Question: I have 2 doubts regarding storing the drawables in respective folders ie.. ldpi, mdpi..Which I couldn't find an answer anywhere.
1. I have folders like this:

Since I have all the possible folder names ie.., should I delete the ?
Or Should I move all the files from to the and delete the ?
1. I am using few xml files as drawables, which are selectors, custom backgrounds etc.. Which contain the image references like <item android:drawable="@drawable/ic_vote_clicked" android:state_pressed="true"/>
<item android:drawable="@drawable/ic_vote_clicked" android:state_focused="true"/>
<item android:drawable="@drawable/ic_vote"/>
Where should I place these files? In every folder? Or the ?
Anyways the pngs like '@drawable/ic_vote' are in every folder.
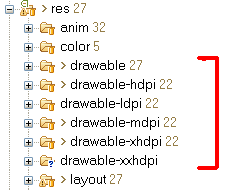
Answer: Anything that is not DPI related should go in the drawables folder.
Anything else that is dpi related, should be in the relevant DPI folder.
There is no reason to delete any of the folders.
So your xml files should be in the drawable folder.
Also, it doesnt matter what folder they are in, you still reference them with '@drawable/' and it finds the right one.